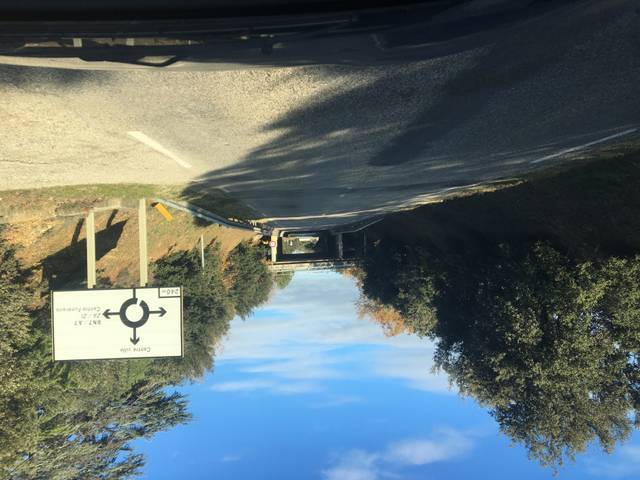
Region: France
Coordinates: 44.112, 4.821